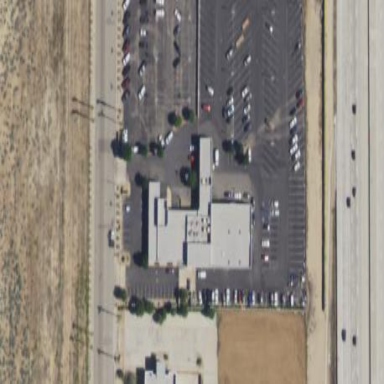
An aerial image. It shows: Building used as car repair shop.